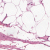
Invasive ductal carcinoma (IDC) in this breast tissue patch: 0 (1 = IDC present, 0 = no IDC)